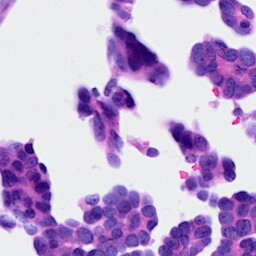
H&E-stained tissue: Ovarian